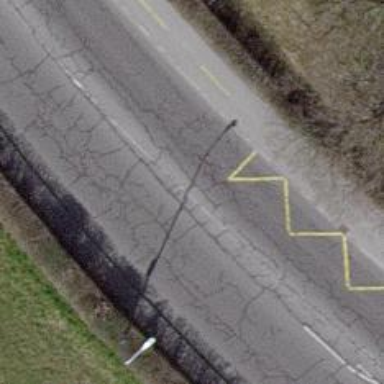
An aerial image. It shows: Secondary road with asphalt surface. There is designated lane for cyclists on the left side.